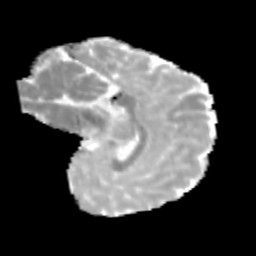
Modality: MD
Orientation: sagittal
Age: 13
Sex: male
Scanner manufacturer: siemens
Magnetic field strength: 3 T
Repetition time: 3.8 s
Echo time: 0.07 s